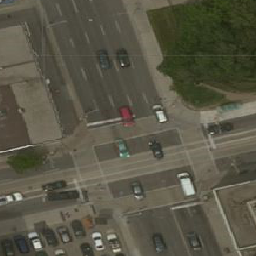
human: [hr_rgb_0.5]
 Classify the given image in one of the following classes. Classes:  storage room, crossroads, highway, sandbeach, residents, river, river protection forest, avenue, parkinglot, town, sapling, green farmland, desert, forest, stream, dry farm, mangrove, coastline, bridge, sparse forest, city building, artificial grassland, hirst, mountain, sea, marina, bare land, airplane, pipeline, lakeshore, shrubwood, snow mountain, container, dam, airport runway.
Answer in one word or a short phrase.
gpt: crossroads